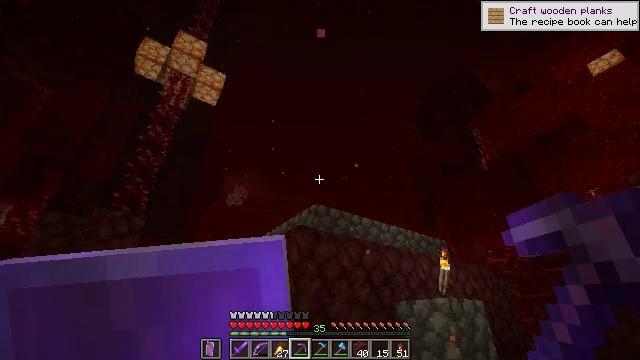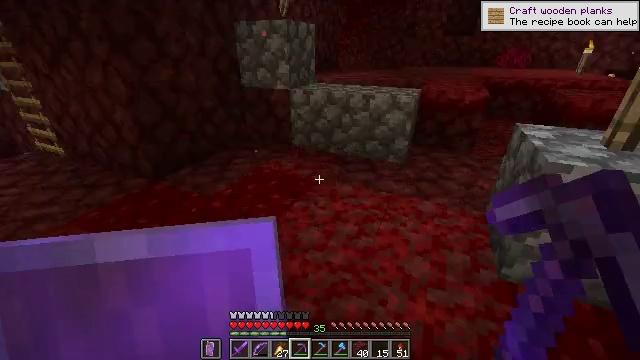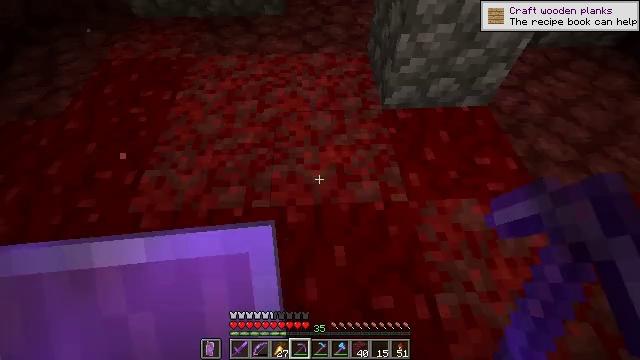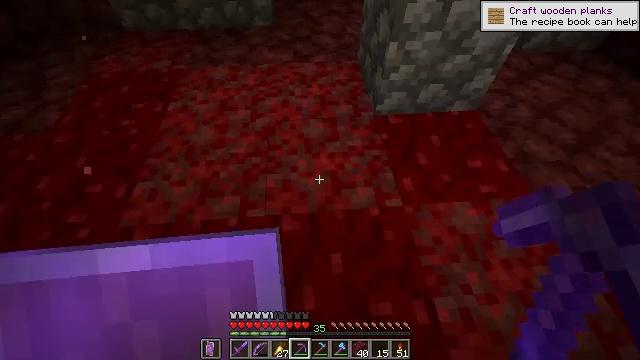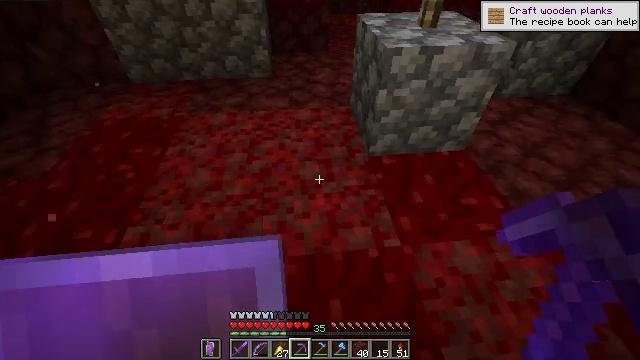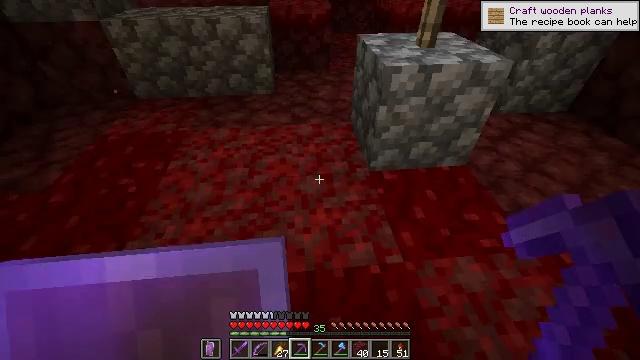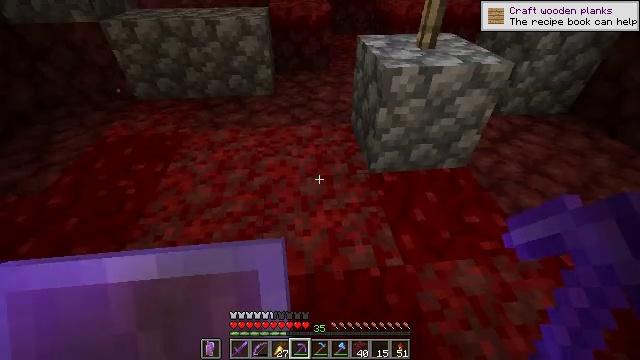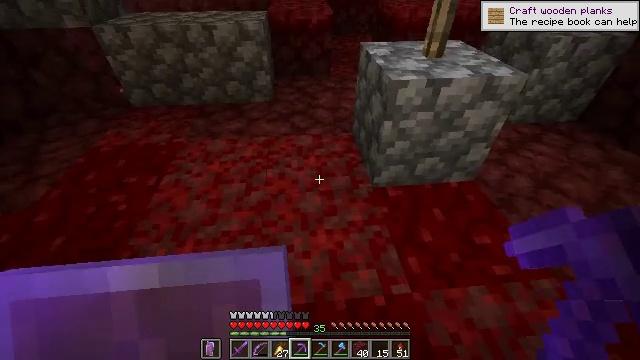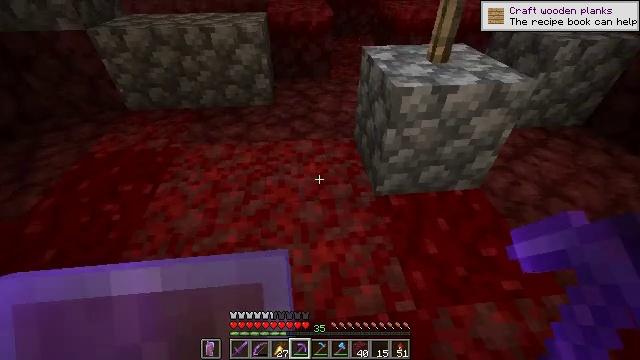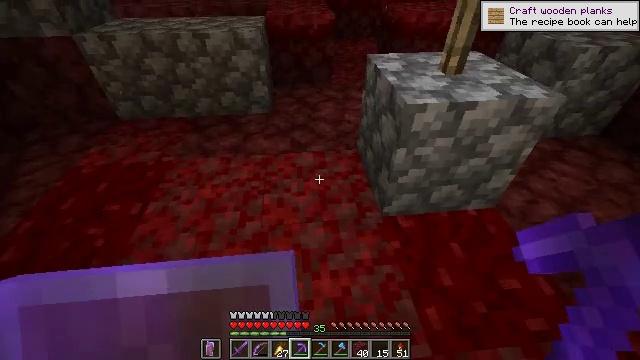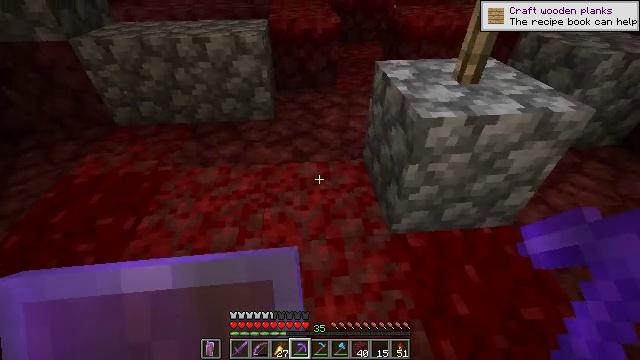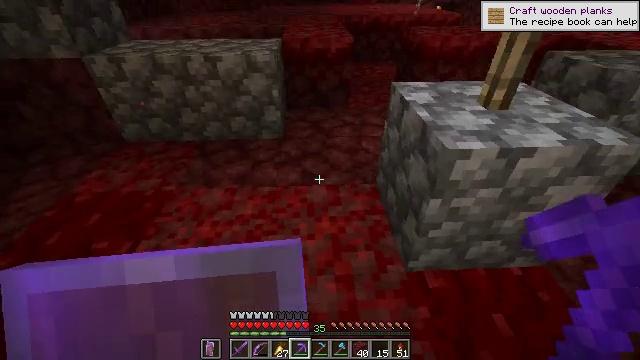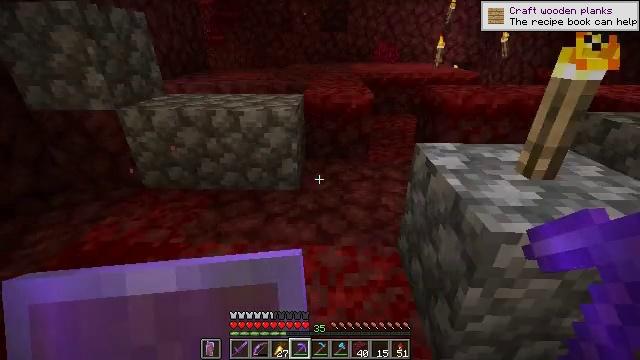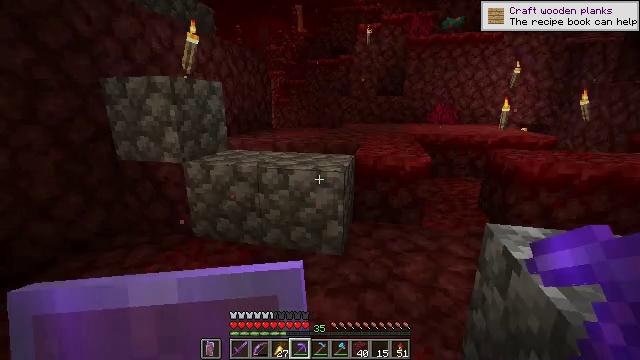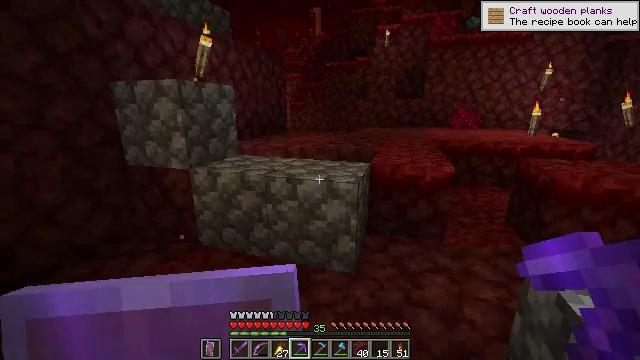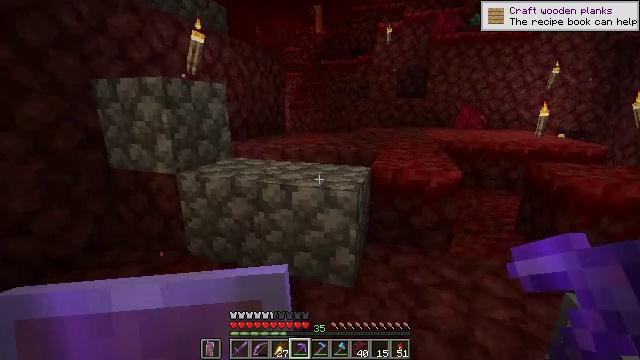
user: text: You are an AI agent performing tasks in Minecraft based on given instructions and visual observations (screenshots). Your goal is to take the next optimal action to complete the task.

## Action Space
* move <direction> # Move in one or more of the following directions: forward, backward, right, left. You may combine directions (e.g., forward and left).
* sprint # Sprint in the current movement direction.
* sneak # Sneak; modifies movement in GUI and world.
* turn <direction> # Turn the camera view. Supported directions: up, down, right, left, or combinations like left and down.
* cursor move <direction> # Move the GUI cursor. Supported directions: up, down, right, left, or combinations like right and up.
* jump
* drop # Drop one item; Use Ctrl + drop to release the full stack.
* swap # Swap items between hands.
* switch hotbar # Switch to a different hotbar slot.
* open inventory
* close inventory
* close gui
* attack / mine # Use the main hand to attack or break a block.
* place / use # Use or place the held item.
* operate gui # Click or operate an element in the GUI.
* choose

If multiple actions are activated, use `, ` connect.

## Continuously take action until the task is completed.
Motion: motion action
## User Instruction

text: Break the nether wart block with a tool.
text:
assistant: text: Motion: turn right and down
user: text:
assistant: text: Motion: turn right and down
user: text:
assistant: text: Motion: turn right and up
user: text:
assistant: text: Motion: turn right and up
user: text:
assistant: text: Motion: turn up
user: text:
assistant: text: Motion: move forward
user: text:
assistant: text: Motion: move forward
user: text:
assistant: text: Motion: move forward
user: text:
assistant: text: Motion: move forward
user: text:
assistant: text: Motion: move forward
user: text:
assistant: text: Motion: move forward, turn left and up
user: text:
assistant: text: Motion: move forward, turn left and up
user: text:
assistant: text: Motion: move forward, turn left and up
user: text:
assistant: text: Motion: move forward, turn left
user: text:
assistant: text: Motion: move forward
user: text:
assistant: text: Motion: move forward
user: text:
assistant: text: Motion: move forward
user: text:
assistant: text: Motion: move forward
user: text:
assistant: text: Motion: move forward
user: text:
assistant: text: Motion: move forward, jump
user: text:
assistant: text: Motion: move forward, jump
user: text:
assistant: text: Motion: move forward, jump
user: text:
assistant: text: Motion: move forward, jump
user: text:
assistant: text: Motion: move forward, jump
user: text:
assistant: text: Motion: move forward, turn right and down
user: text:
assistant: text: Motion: move forward, turn right and down
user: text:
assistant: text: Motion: turn right
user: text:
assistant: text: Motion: turn right
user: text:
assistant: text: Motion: no_op
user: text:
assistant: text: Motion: no_op